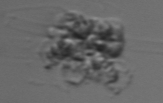
Label: Leptocylindrus_mediterraneus